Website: macys
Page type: billing-address
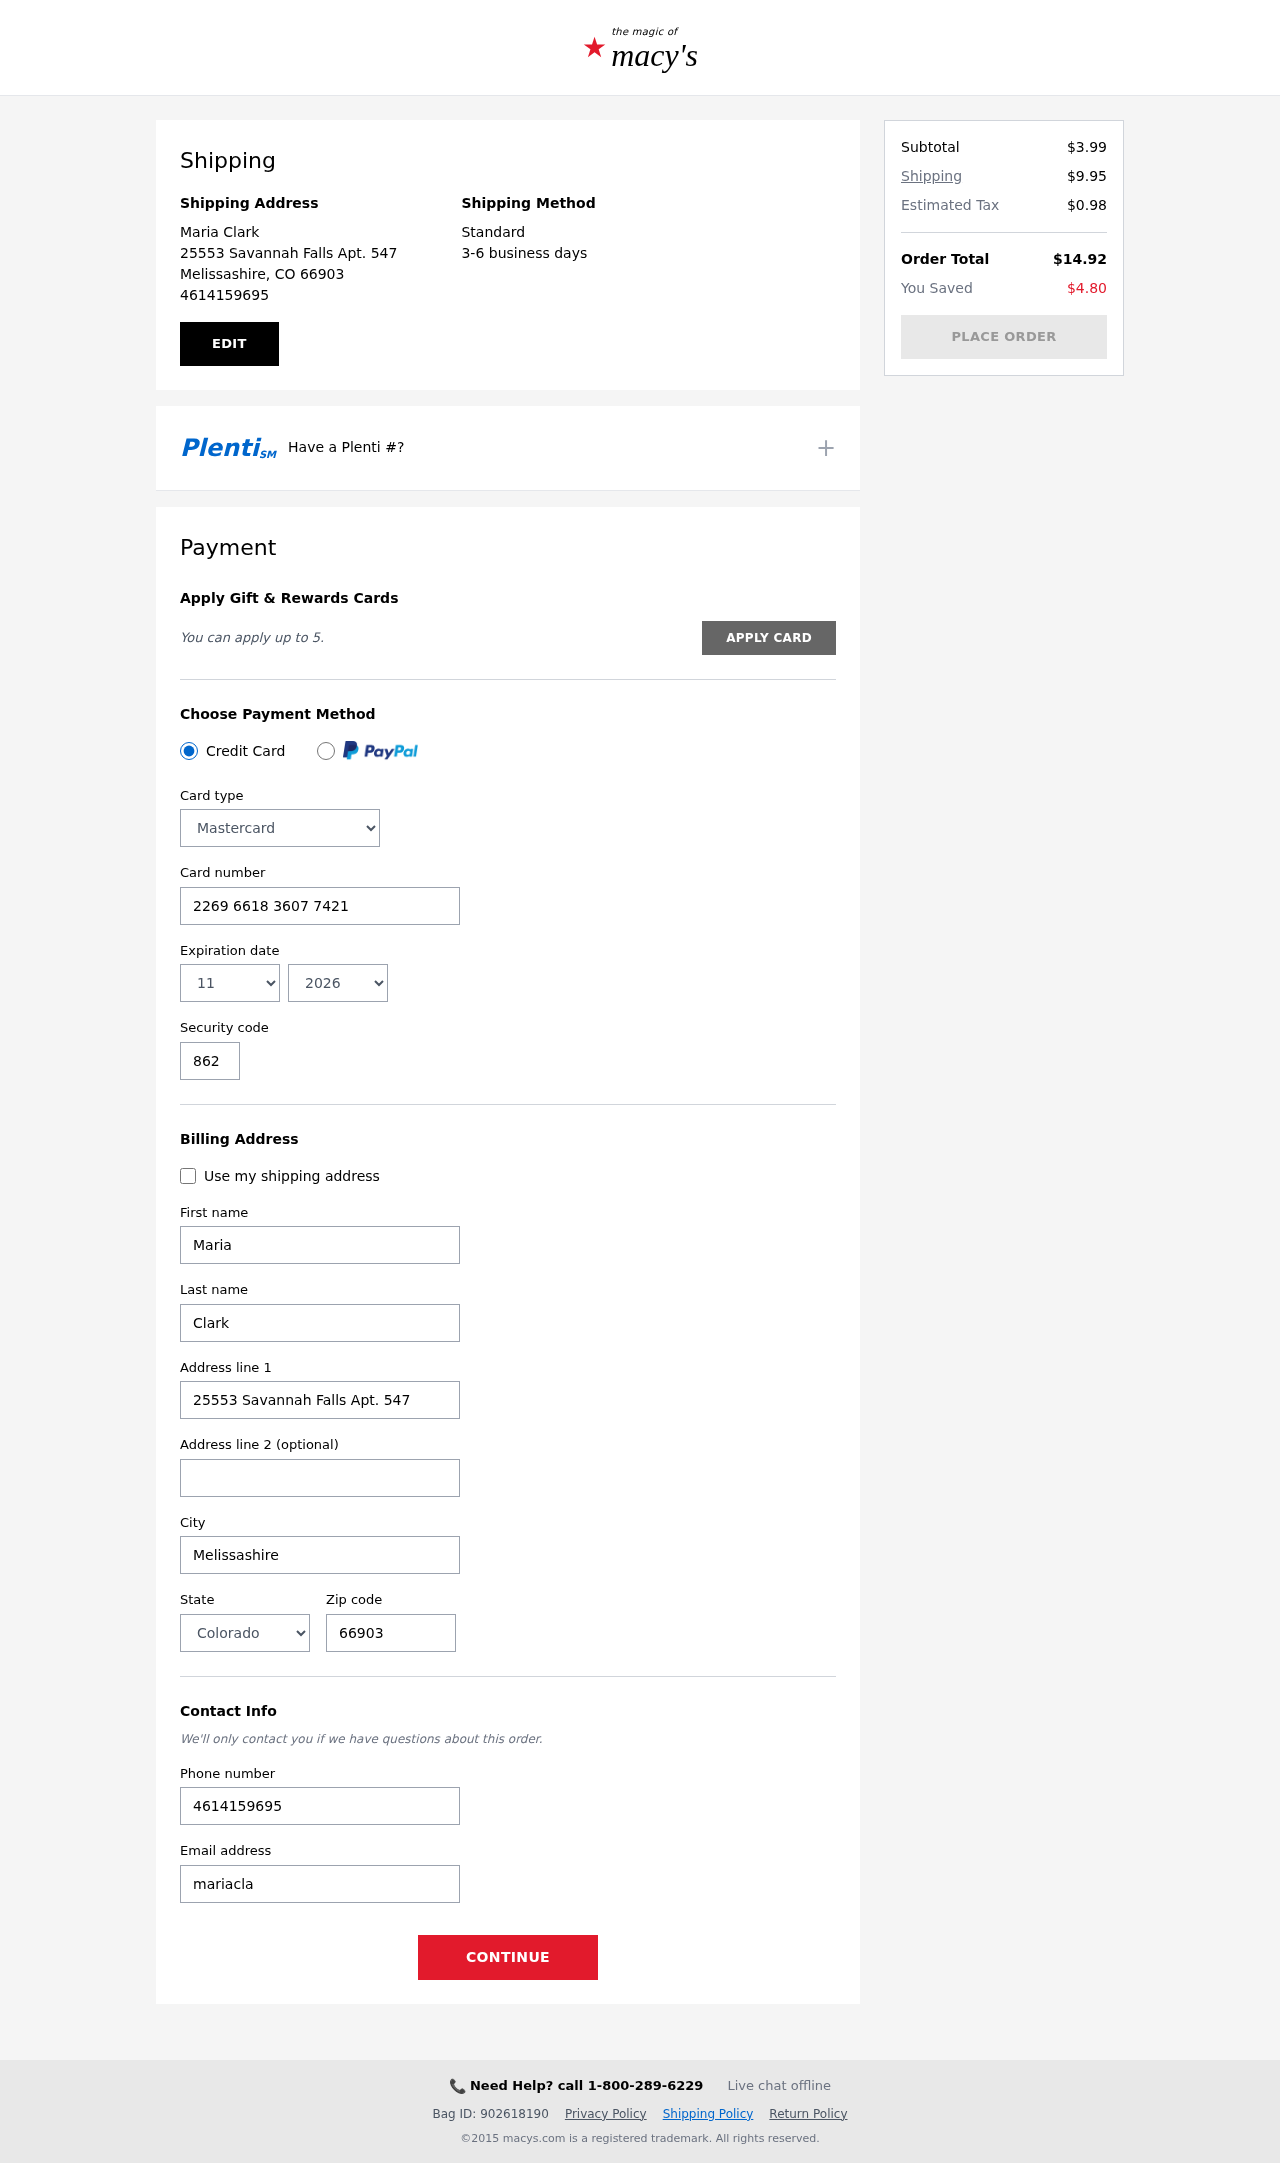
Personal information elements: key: PII_CARD_CVV
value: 862
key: PII_CARD_EXPIRY_MONTH
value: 11
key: PII_CARD_EXPIRY_YEAR
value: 26
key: PII_CARD_NUMBER
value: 2269 6618 3607 7421
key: PII_CARD_TYPE
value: Mastercard
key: PII_CITY
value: Melissashire
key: PII_CITY_STATE_ZIP
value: Melissashire, CO 66903
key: PII_EMAIL
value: mariaclark@yahoo.com
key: PII_FIRSTNAME
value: Maria
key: PII_FULLNAME
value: Maria Clark
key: PII_LASTNAME
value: Clark
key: PII_PHONE
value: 4614159695
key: PII_POSTCODE
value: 66903
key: PII_STATE
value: Colorado
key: PII_STREET
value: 25553 Savannah Falls Apt. 547
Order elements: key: ORDER_SUBTOTAL
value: $3.99
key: ORDER_SHIPPING_COST
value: $9.95
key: ORDER_TAX
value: $0.98
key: ORDER_TOTAL
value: $14.92
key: ORDER_SAVINGS
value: $4.80